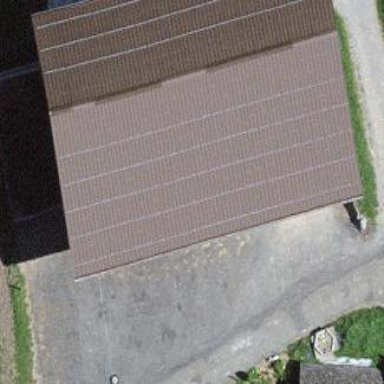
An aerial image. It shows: Barn.